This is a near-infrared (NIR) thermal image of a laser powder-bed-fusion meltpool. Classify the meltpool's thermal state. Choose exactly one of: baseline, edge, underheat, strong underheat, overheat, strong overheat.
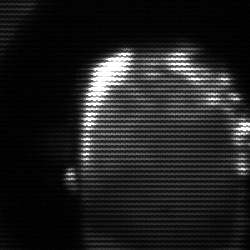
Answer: baseline